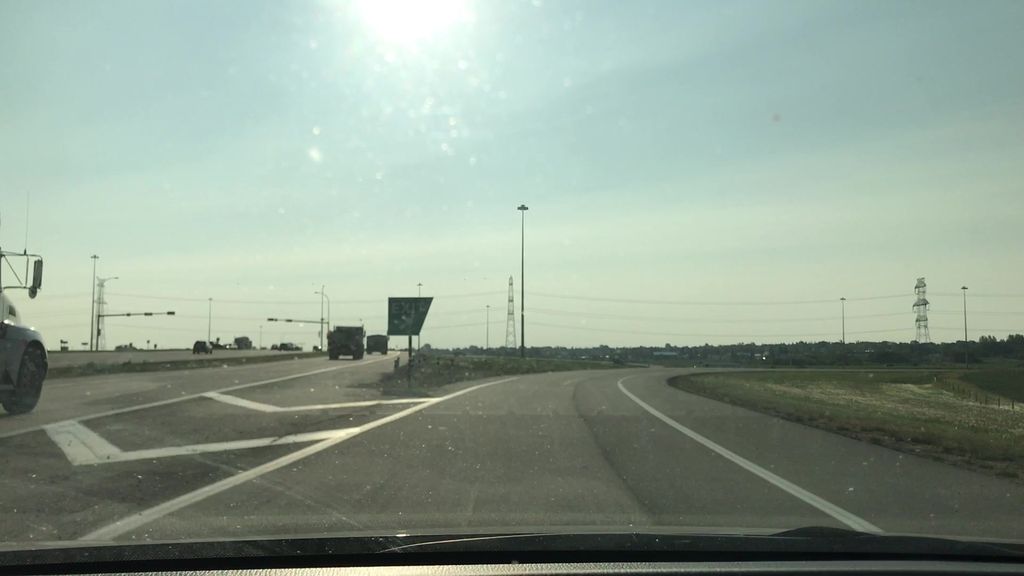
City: edmonton